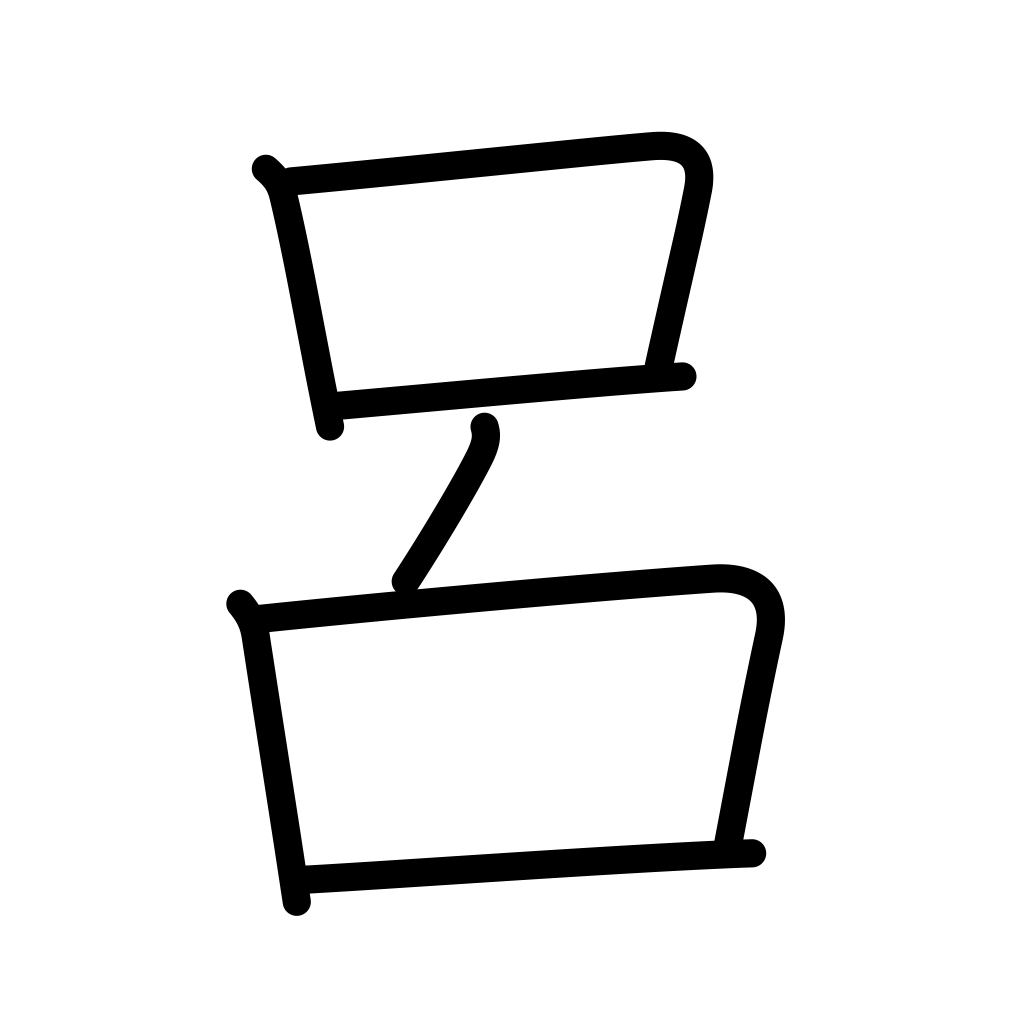
Meaning: spine, backbone